Question: I'm trying to display the text in my application using freetype. At first I thought that this built-in function (which would be quite natural for the library intended to draw the text). But there was only a function to display the symbol.Then I decided to take the characters one by one into a texture. But here again I was disappointed: all guides one texture uses a single image (probably glTexSubImage2D can help me?).Now I put a symbol on the texture and texture to opengl element.Here's my code (it's quite messy, but now I'm just trying to understand how it works):
'''
//init:
if (FT_Init_FreeType(&ft)) {
fprintf(stderr, "Could not init freetype library
");
return 0;
}
if (FT_New_Face(ft, fontfilename, 0, &face)) {
fprintf(stderr, "Could not open font %s
", fontfilename);
return 0;
}
FT_Set_Pixel_Sizes(face, 0, 48); FT_GlyphSlot g = face->glyph;
'''
and from display():
'''
void display()
{
glClear(GL_COLOR_BUFFER_BIT);
glClearColor(1.0 ,1.0, 1.0, 0.0);
glClear(GL_COLOR_BUFFER_BIT | GL_DEPTH_BUFFER_BIT);
glLoadIdentity();//load identity matrix
std::string s = "QWERTYOG0l ";
for(int i = 0; i < s.size(); i++){
FT_Load_Char( face, s[i], FT_LOAD_RENDER );
FT_GlyphSlot g = face->glyph;
glTexParameteri(GL_TEXTURE_2D, GL_TEXTURE_MIN_FILTER,GL_LINEAR); // Linear Filtering
glTexParameteri(GL_TEXTURE_2D, GL_TEXTURE_MAG_FILTER,GL_LINEAR); // Linear Filtering
//glTexParameteri(GL_TEXTURE_2D, GL_TEXTURE_WRAP_S, GL_REPEAT);
gluBuild2DMipmaps( GL_TEXTURE_2D,
GL_RED,
g->bitmap.width,
g->bitmap.rows,
GL_RED,
GL_UNSIGNED_BYTE,
g->bitmap.buffer );
glBegin(GL_QUADS);
glTexCoord2f(0.0f, 0.0f);glVertex3f(0.1f*i-0.1,0.07f,0.0f); //top left
glTexCoord2f(0.0f, 1.0f);glVertex3f(0.1f*i,0.07f,0.0f); //top right
glTexCoord2f(1.0f, 1.0f);glVertex3f(0.1f*i,-0.07f,0.0f); // bottom right
glTexCoord2f(1.0f, 0.0f);glVertex3f(0.1f*i-0.1,-0.07f,0.0f); //bottom left
glEnd();
}
'''

As you can see the "O" and "T" is correct (if I change bottom left and top right corners of texture it will be absolutely correct). But other symbols seems like shifted (for example "E" is shifted at left from top to bottom).
The full code:
'''
#include <math.h>
#include <iostream>
#include <GL/glew.h>
#include <GL/glut.h>
#include <ft2build.h>
#include FT_FREETYPE_H
FT_Library ft;
FT_Face face;
const char *fontfilename = "LucidaTypewriterBold.ttf";
GLuint texture[10];
GLint uniform_mytexture;
int setup() {
if (FT_Init_FreeType(&ft)) {
fprintf(stderr, "Could not init freetype library
");
return 0;
}
if (FT_New_Face(ft, fontfilename, 0, &face)) {
fprintf(stderr, "Could not open font %s
", fontfilename);
return 0;
}
FT_Set_Pixel_Sizes(face, 0, 48);
FT_Load_Char( face, 'O', FT_LOAD_RENDER );
FT_GlyphSlot g = face->glyph;
glGenTextures(1, &texture[0]); // Create The Texture
glBindTexture(GL_TEXTURE_2D, texture[0]);
glTexParameteri(GL_TEXTURE_2D, GL_TEXTURE_MIN_FILTER,GL_LINEAR); // Linear Filtering
glTexParameteri(GL_TEXTURE_2D, GL_TEXTURE_MAG_FILTER,GL_LINEAR); // Linear Filtering
//glTexParameteri(GL_TEXTURE_2D, GL_TEXTURE_WRAP_S, GL_REPEAT);
gluBuild2DMipmaps(GL_TEXTURE_2D, GL_RGBA, g->bitmap.width, g->bitmap.rows, GL_RED, GL_UNSIGNED_BYTE, g->bitmap.buffer);
return 1;
}
void display()
{
glClear(GL_COLOR_BUFFER_BIT);
glClearColor(1.0 ,1.0, 1.0, 0.0);
glClear(GL_COLOR_BUFFER_BIT | GL_DEPTH_BUFFER_BIT);
glLoadIdentity();//load identity matrix
std::string s = "QWERTYOG0l ";
for(int i = 0; i < s.size(); i++){
FT_Load_Char( face, s[i], FT_LOAD_RENDER );
FT_GlyphSlot g = face->glyph;
glTexParameteri(GL_TEXTURE_2D, GL_TEXTURE_MIN_FILTER,GL_LINEAR); // Linear Filtering
glTexParameteri(GL_TEXTURE_2D, GL_TEXTURE_MAG_FILTER,GL_LINEAR); // Linear Filtering
//glTexParameteri(GL_TEXTURE_2D, GL_TEXTURE_WRAP_S, GL_REPEAT);
gluBuild2DMipmaps( GL_TEXTURE_2D,
GL_RED,
g->bitmap.width,
g->bitmap.rows,
GL_RED,
GL_UNSIGNED_BYTE,
g->bitmap.buffer );
glBegin(GL_QUADS);
glTexCoord2f(0.0f, 0.0f);glVertex3f(0.1f*i-0.1,0.07f,0.0f); //top left
glTexCoord2f(0.0f, 1.0f);glVertex3f(0.1f*i,0.07f,0.0f); //top right
glTexCoord2f(1.0f, 1.0f);glVertex3f(0.1f*i,-0.07f,0.0f); // bottom right
glTexCoord2f(1.0f, 0.0f);glVertex3f(0.1f*i-0.1,-0.07f,0.0f); //bottom left
glEnd();
}
//glActiveTexture(GL_TEXTURE0);
//glBindTexture(GL_TEXTURE_2D, texture[0]); // Select Our Texture
// glUniform1i(uniform_mytexture, /*GL_TEXTURE*/0);
glutPostRedisplay();
glutSwapBuffers();
}
void TimerFunction(int value)
{
}
int main(int argc, char *argv[])
{
glutInit(&argc, argv);
glutInitDisplayMode(GLUT_RGB | GLUT_DEPTH | GLUT_DOUBLE);
glutInitWindowSize(800,600);
glutCreateWindow("Hello World");
//glutTimerFunc(30, TimerFunction, 1);
glewInit();
glEnable (GL_TEXTURE_2D);
setup();
glutDisplayFunc(display);
glutMainLoop();
return 0;
}
'''
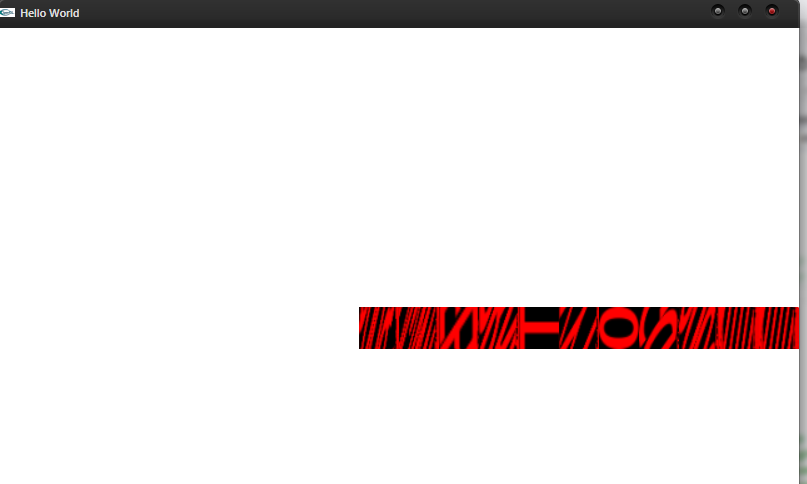
Answer: I have been looking into this for a bit, and while this answer is possibly incomplete, maybe it can help you figure it out.
## Preliminary Note
Before I get to what I have found, I need to point out a problem with your texture coordinates. You have this:
'''
glTexCoord2f(0.0f, 0.0f);glVertex3f(0.1f*i-0.1,0.07f,0.0f); //top left
glTexCoord2f(0.0f, 1.0f);glVertex3f(0.1f*i,0.07f,0.0f); //top right
glTexCoord2f(1.0f, 1.0f);glVertex3f(0.1f*i,-0.07f,0.0f); // bottom right
glTexCoord2f(1.0f, 0.0f);glVertex3f(0.1f*i-0.1,-0.07f,0.0f); //bottom left
'''
when it should look like this:
'''
glTexCoord2f(0.0f, 0.0f);glVertex3f(0.1f*i-0.1,0.07f,0.0f); //top left
glTexCoord2f(1.0f, 0.0f);glVertex3f(0.1f*i,0.07f,0.0f); //top right
glTexCoord2f(1.0f, 1.0f);glVertex3f(0.1f*i,-0.07f,0.0f); // bottom right
glTexCoord2f(0.0f, 1.0f);glVertex3f(0.1f*i-0.1,-0.07f,0.0f); //bottom left
'''
note how the top left corresponds to 0, 0 in texture coordinates, and 1, 1 corresponds to the bottom right. This is because (kind of guessing here) freetype puts treats the top left as its origin.
## The Stuff That May Help
Freetype will not generate a bitmap whose dimensions are necessarily power-of-two, which is often required for mipmapping (see: <URL>.
So if you want to test this () you can replace your 'gluBuild2DMipmaps' call in 'display' with the following (be sure to '#include <cstring>':
'''
int pitch = g->bitmap.pitch;
if (pitch < 0) {
pitch = -pitch;
}
unsigned char data[4096] = {0};
for (int row = 0; row < g->bitmap.rows; ++row) {
std::memcpy(data + 64 * row, g->bitmap.buffer + pitch * row, pitch);
}
gluBuild2DMipmaps(
GL_TEXTURE_2D,
GL_RGBA,
64,
64,
GL_RED,
GL_UNSIGNED_BYTE,
data
);
'''
What it does is copy the bitmap buffer to the upper left corner of a different 64x64-byte buffer, and then builds the mipmaps from that. This is the result:

## Further Notes
My illustration code is bad because it copies the bitmap data for each glyph every redraw, and it does not take into account the actual size of the bitmap buffer, or if pitch is greater than 64. You also probably do not want to be (re)generating your mipmaps every redraw, either, but if you are just trying to learn how to get words into OpenGL do not worry about it :)
Edit: I had to use a different font than you because I do not have yours.